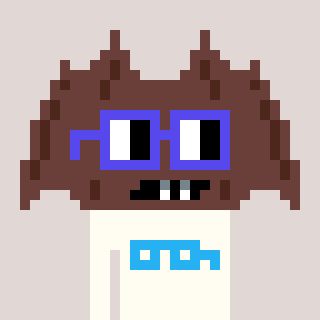
a pixel art character with square blue glasses, a bat-shaped head and a grayscale-colored body on a warm background